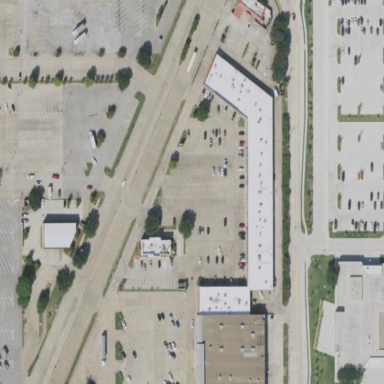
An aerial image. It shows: Retail area.